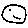
Label: moon